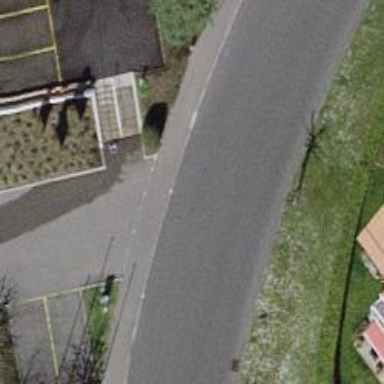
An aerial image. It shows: Road with steps.